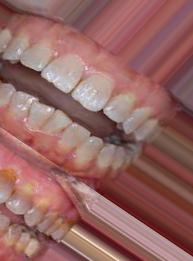
Condition: Tooth Discoloration